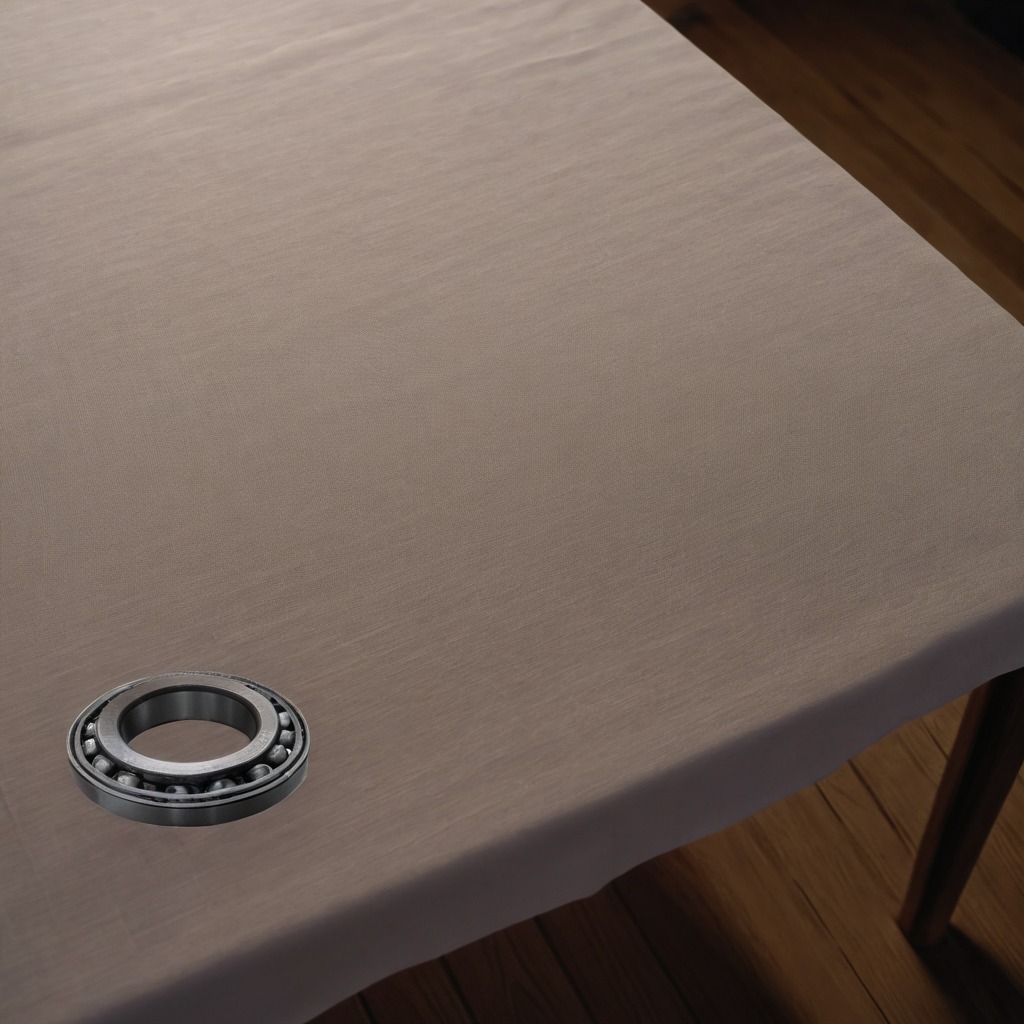
A metal ball bearing lies on the wooden table.